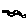
Label: cloud